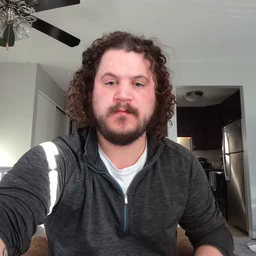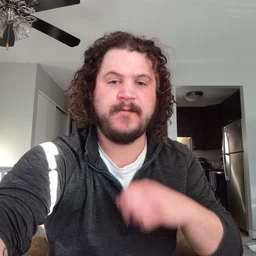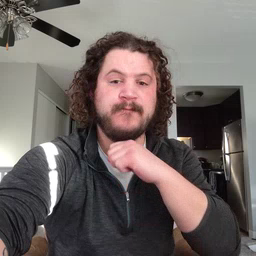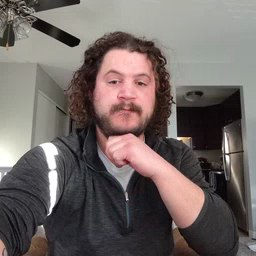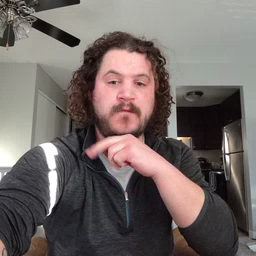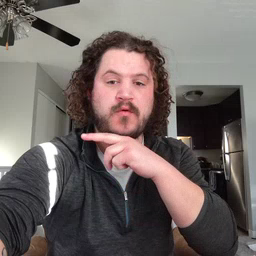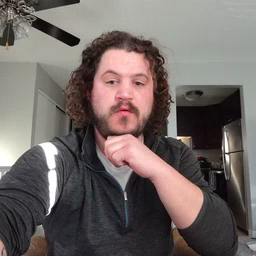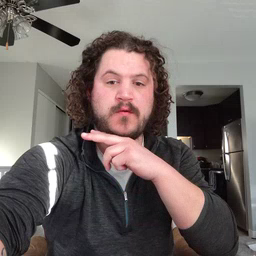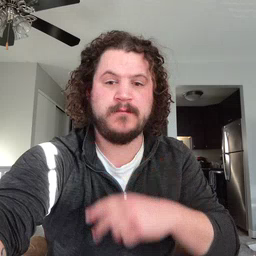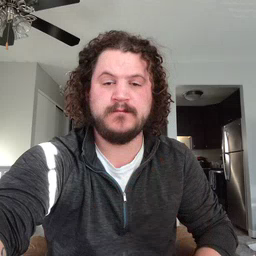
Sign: frog